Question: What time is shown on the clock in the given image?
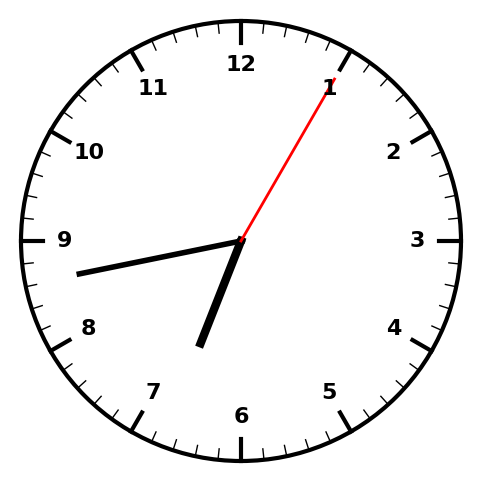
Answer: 06:43:05